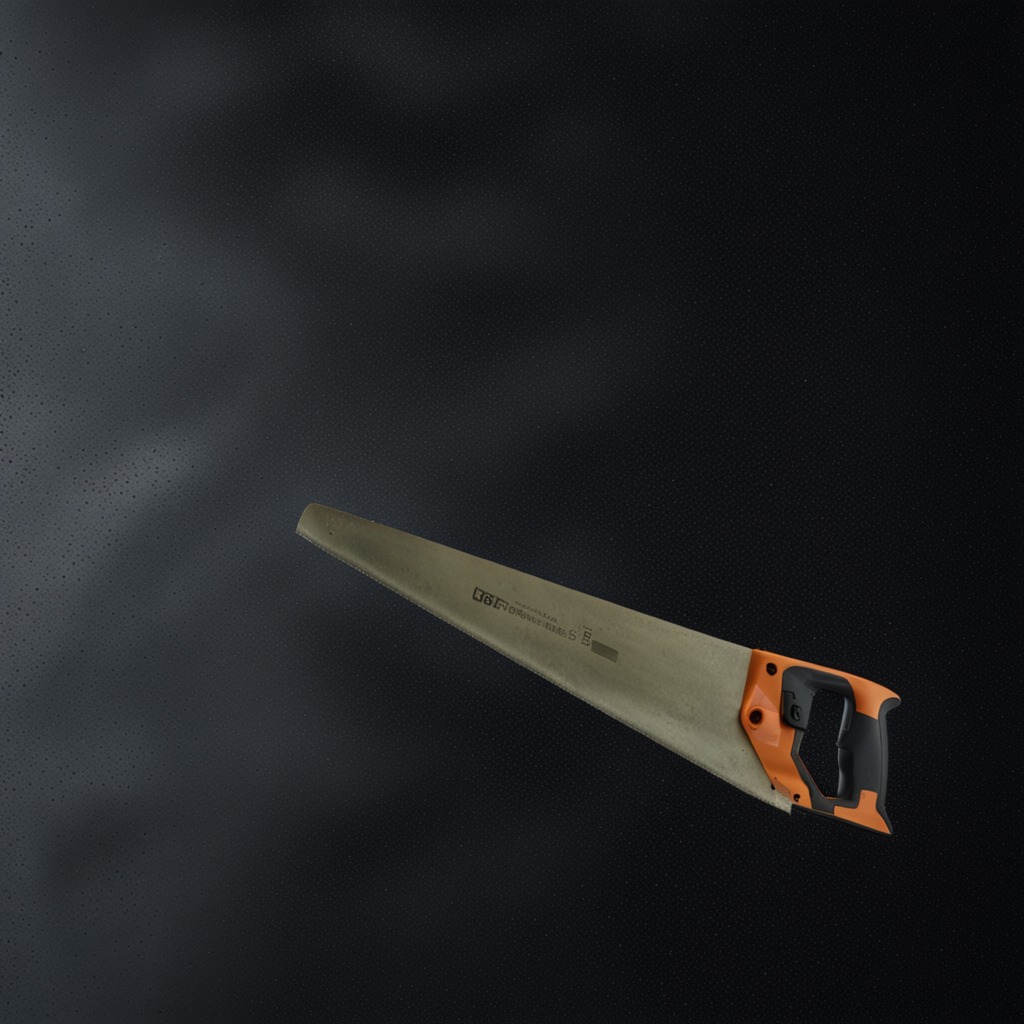
A metal saw lies on the clean granite tabletop inside a workshop at night.